Brain MRI, t1w sequence, axial 2D slice.
Patient: age 42, sex F, weight 78 kg, height 1.78 m
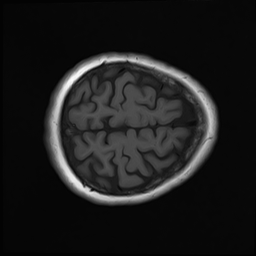